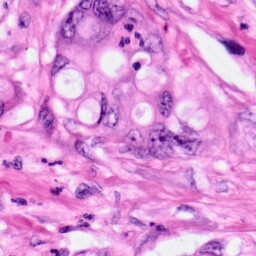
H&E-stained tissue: Pancreatic